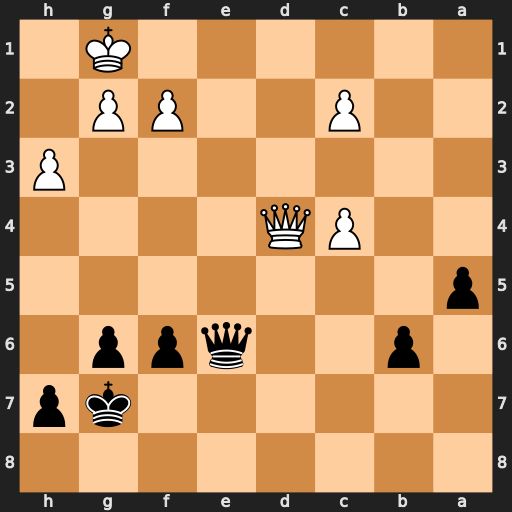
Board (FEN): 8/6kp/1p2qpp1/p7/2PQ4/7P/2P2PP1/6K1
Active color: b
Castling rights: -
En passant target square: -
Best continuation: Qe1+ Kh2 Qe5+ Qxe5 fxe5